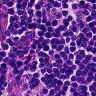
Metastatic tissue present: no